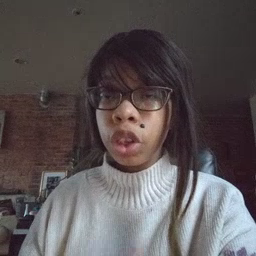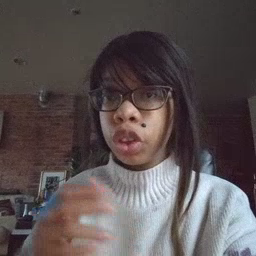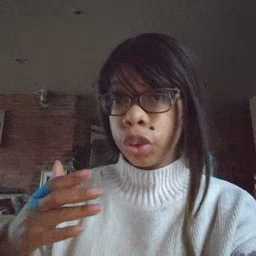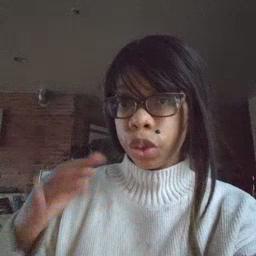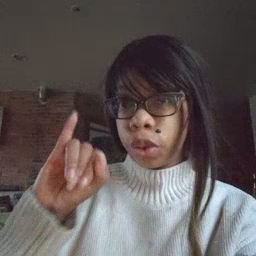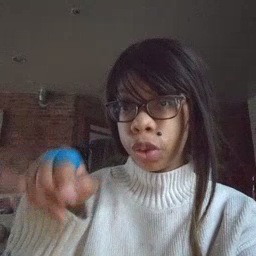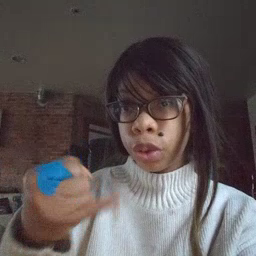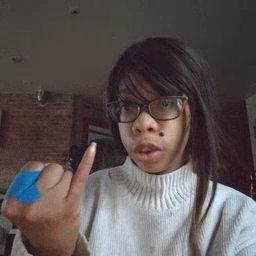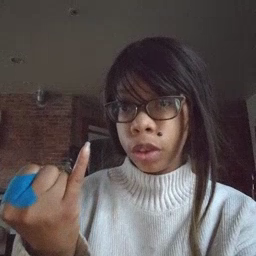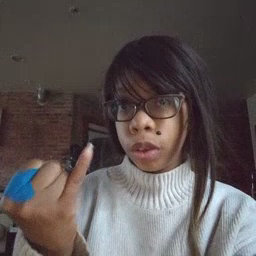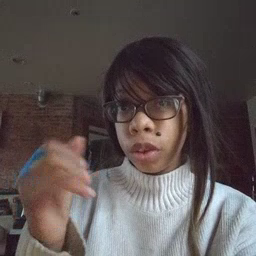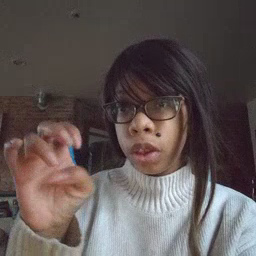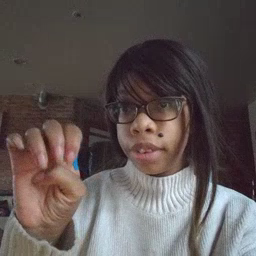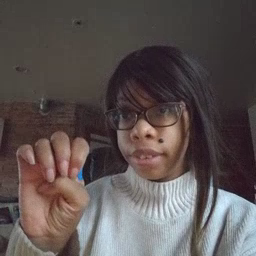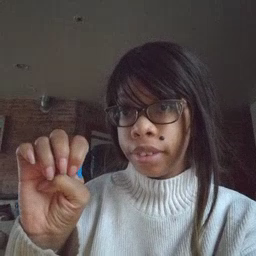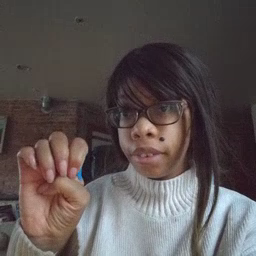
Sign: jeans